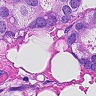
Metastatic tissue present: yes